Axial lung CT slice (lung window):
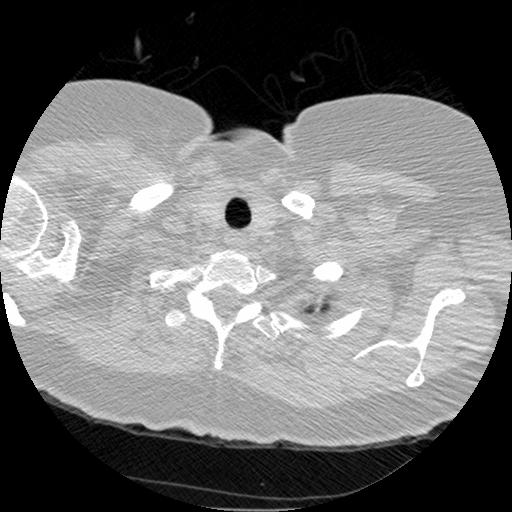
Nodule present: no